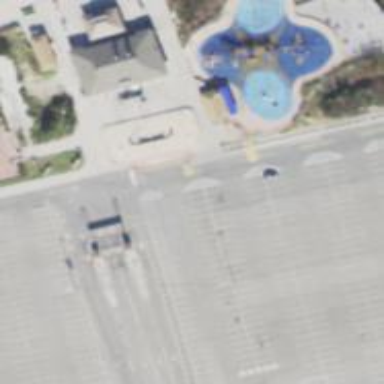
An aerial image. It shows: Image of helipad at airport.